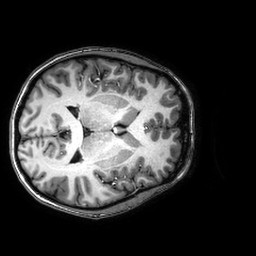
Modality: T1w
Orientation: axial
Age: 27
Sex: female
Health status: healthy